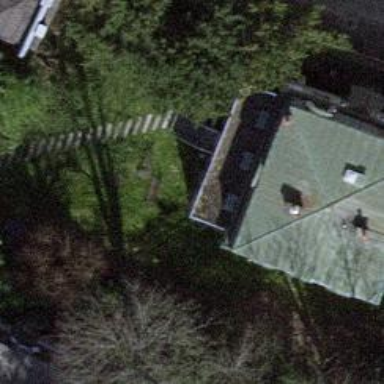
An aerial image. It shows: Garden surrounded by fence.